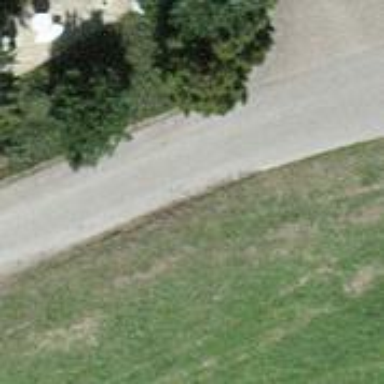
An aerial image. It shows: Paved track with Grade 1 surface.